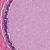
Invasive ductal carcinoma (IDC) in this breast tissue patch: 0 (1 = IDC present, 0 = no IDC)